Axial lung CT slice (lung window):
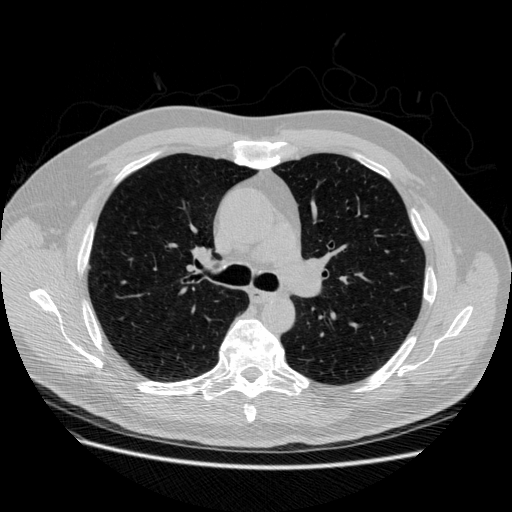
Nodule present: no